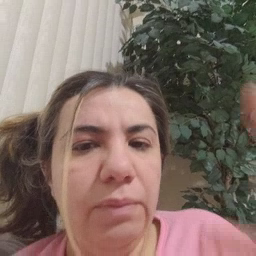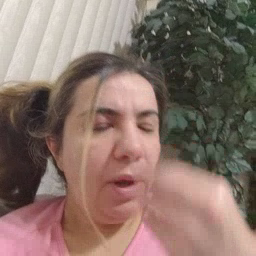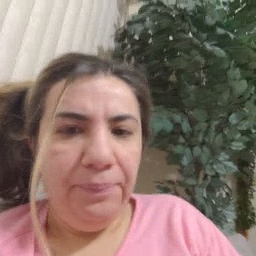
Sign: sleep